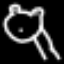
Label: frog